Interaction volume radius: 10 \u00c5
Interaction volume height: 25 \u00c5
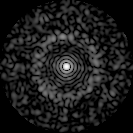
Disorder parameter: 0.8252